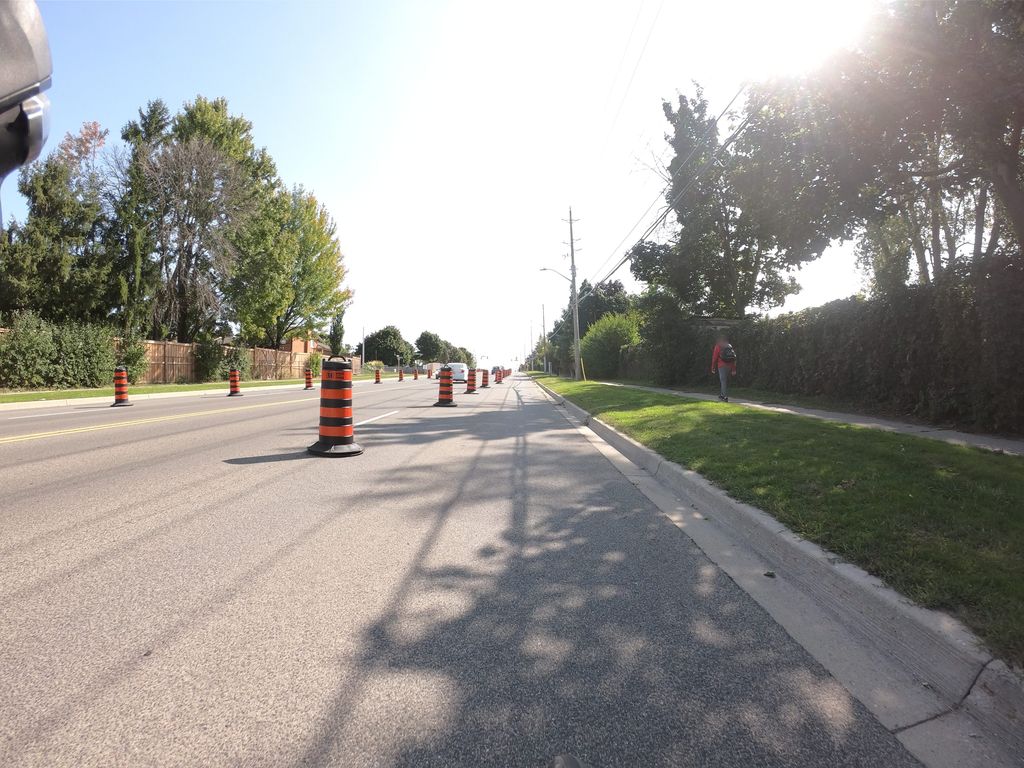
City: kitchener-waterloo